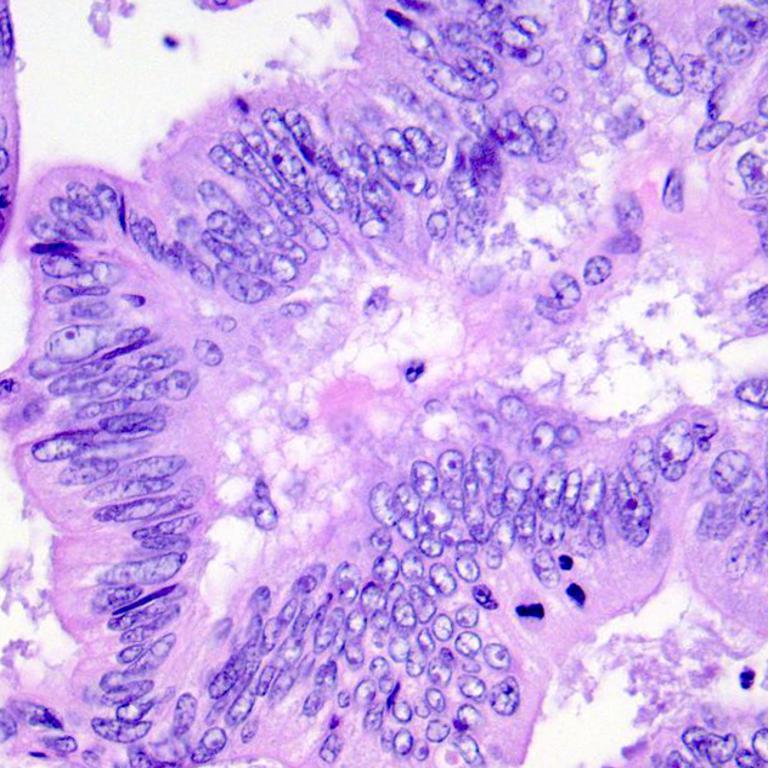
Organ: colon
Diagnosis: adenocarcinomas